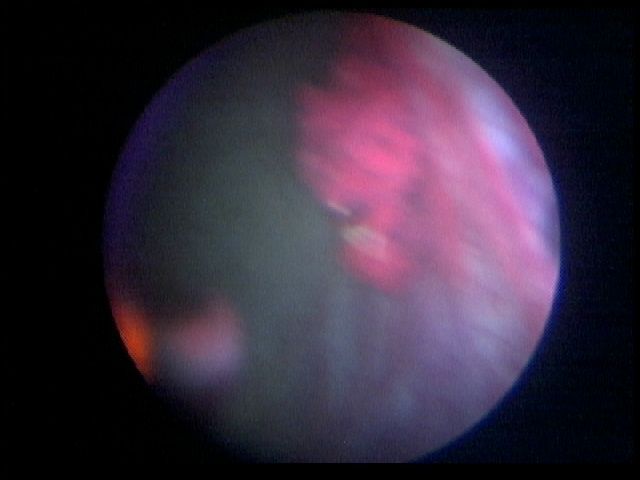
Modality: BLC
Class: Malignant
Subclass: HighGradePapillary
Lesion: L1
Stage: Ta
Morphology: Papillary
Bladder cancer association: Yes